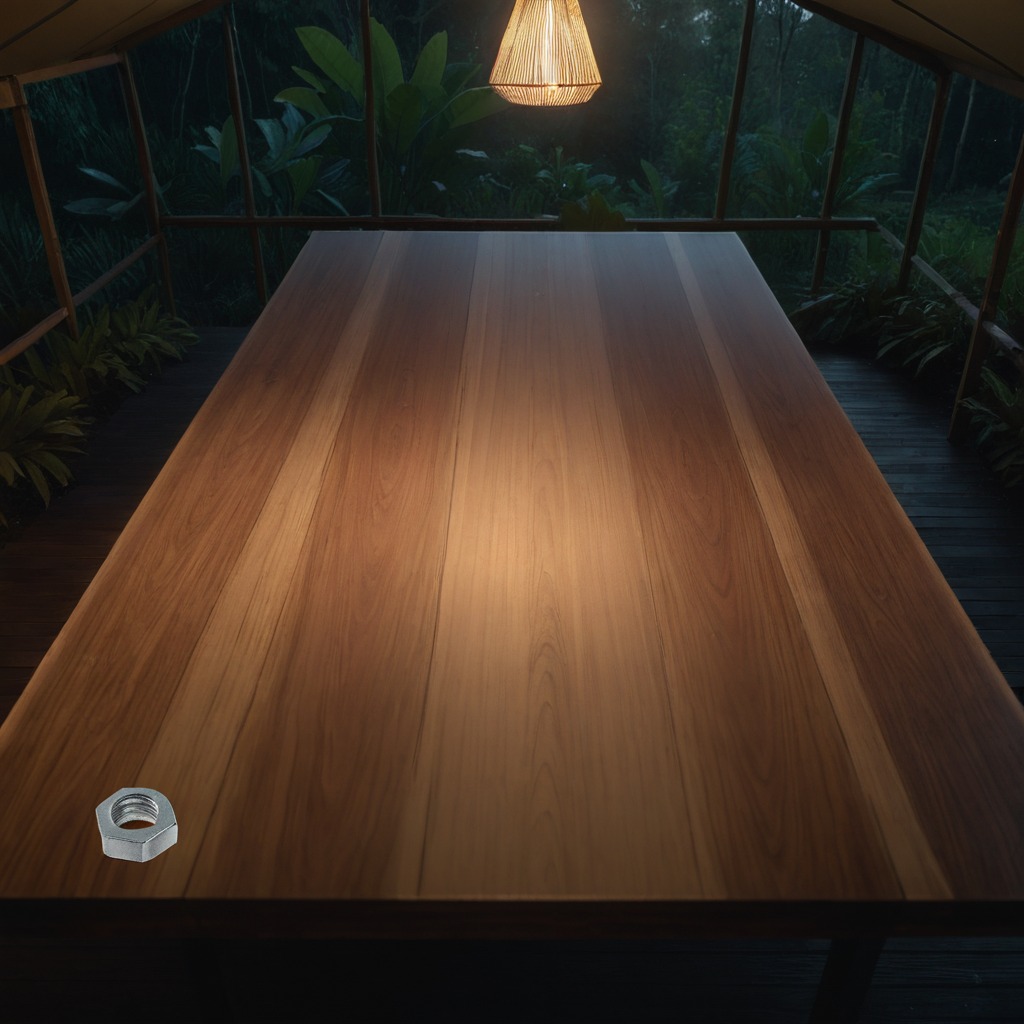
A metal nut is lying on a wooden table inside a jungle field workshop tent at night.